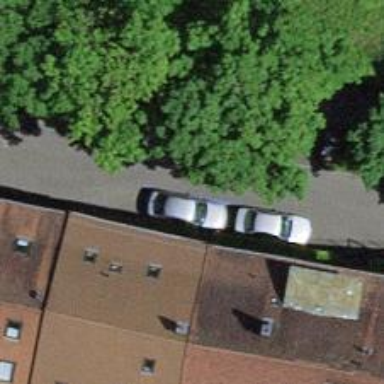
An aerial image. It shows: Asphalt residential road with opposite cycleway.